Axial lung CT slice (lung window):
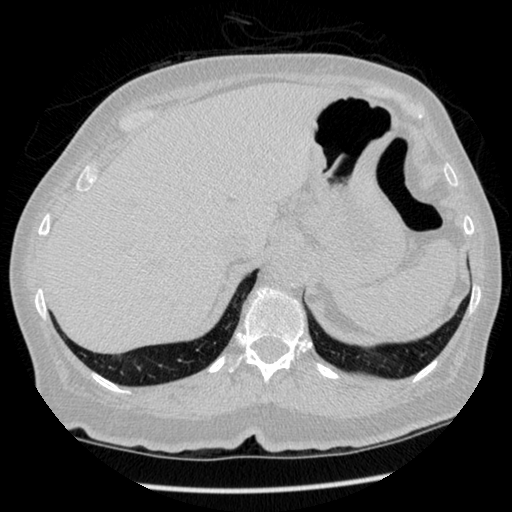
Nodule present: no